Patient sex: M
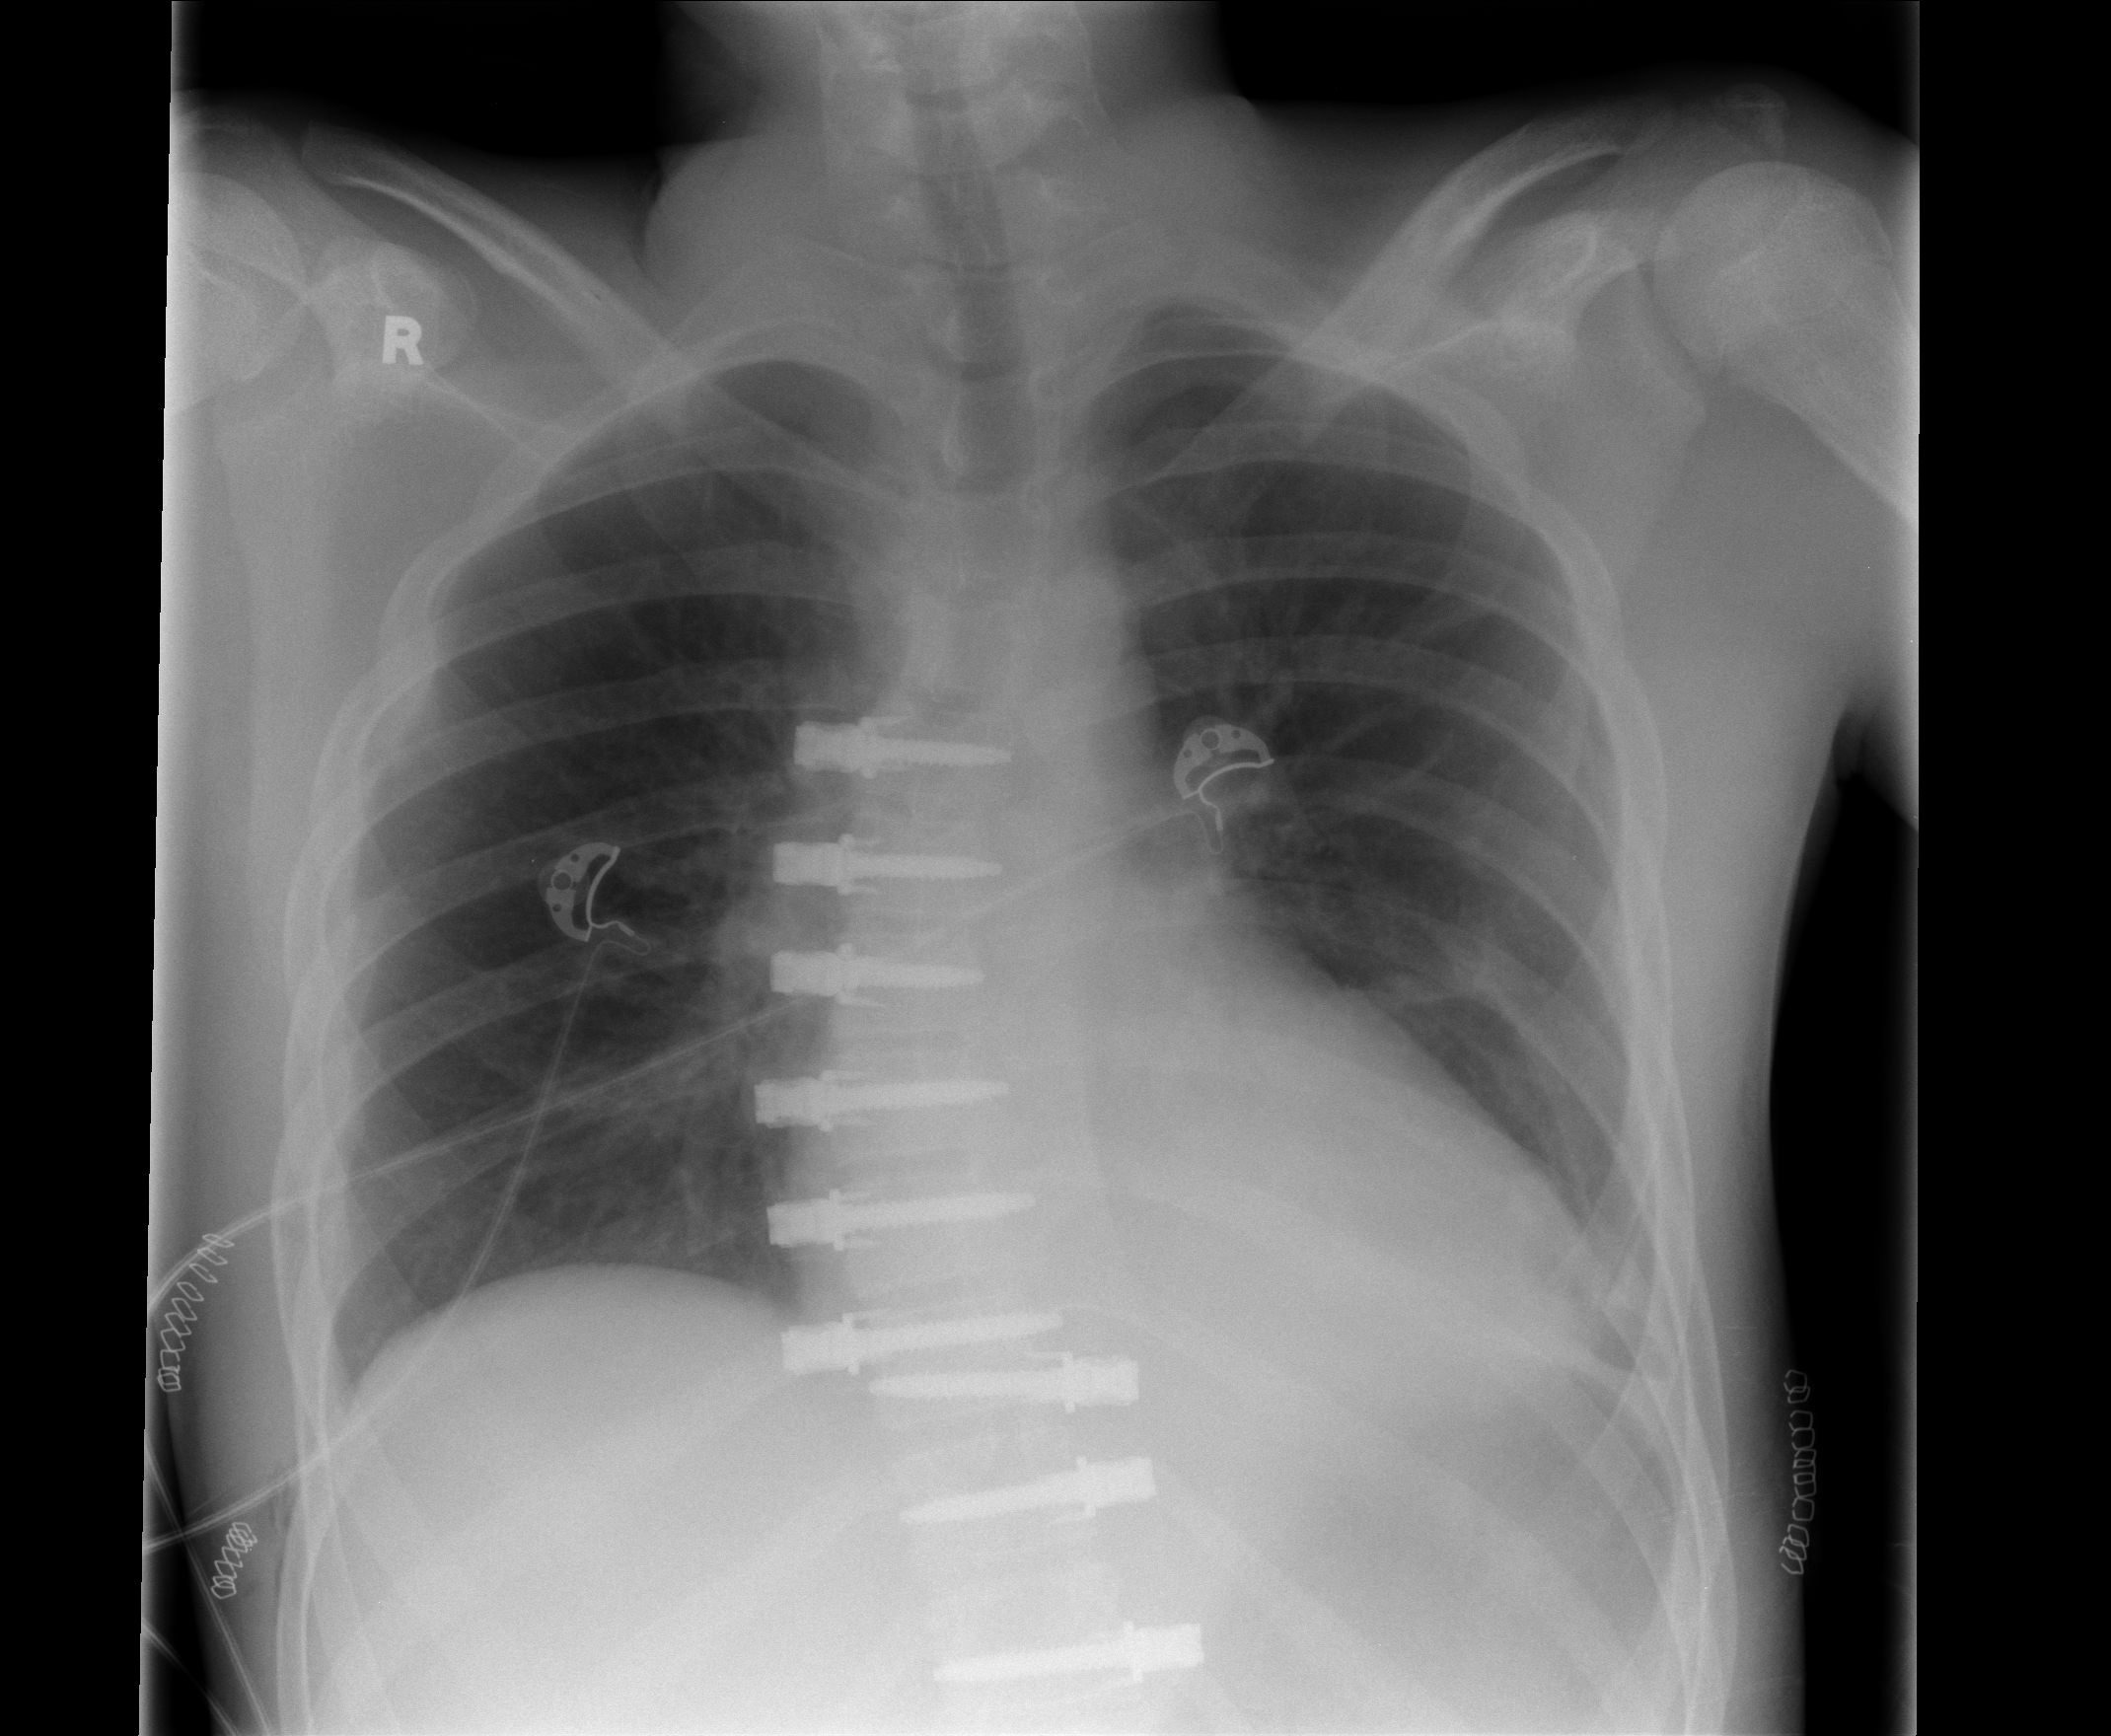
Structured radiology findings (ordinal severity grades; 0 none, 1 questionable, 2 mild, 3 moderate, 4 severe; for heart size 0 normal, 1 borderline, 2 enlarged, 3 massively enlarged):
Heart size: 0
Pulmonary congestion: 0
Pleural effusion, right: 2
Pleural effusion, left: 2
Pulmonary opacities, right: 0
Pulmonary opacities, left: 0
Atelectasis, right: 0
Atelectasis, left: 0